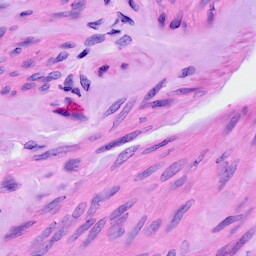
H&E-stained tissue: Ovarian